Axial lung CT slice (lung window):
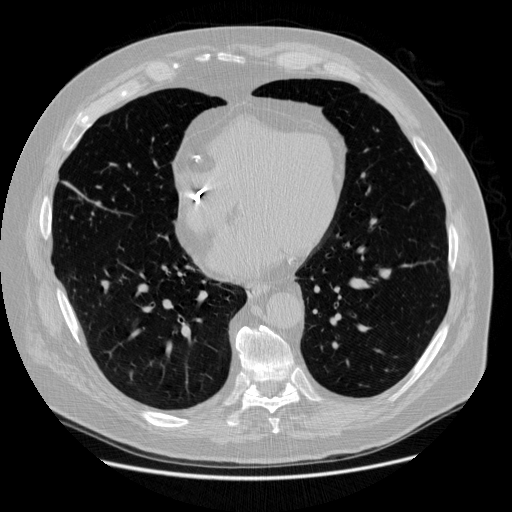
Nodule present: no